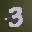
Label: 3